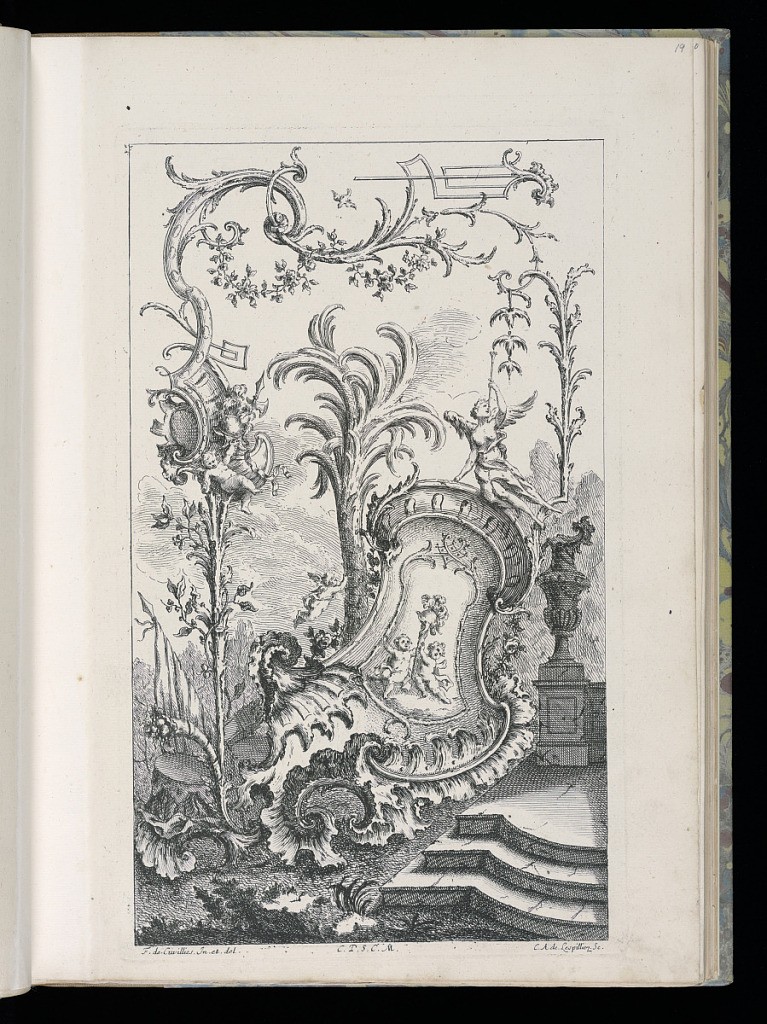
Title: Design for Cartouche with Putti Supporting Helmet
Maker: François de Cuvilliés the Elder, Belgian, 1695 - 1768
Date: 1738–45
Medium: Engraving and etching on laid paper
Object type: Bound print
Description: Large rocaille-framed cartouche depicting two putti holding a staff with helmet, above, winged figure blowing horn. Left, plant bearing fruit topped with putto holding helmet and axe with escutcheon, leading to curled branches, some of which turn into geometrical trellis-like design. Right of cartouche, stairs with wall and vase.